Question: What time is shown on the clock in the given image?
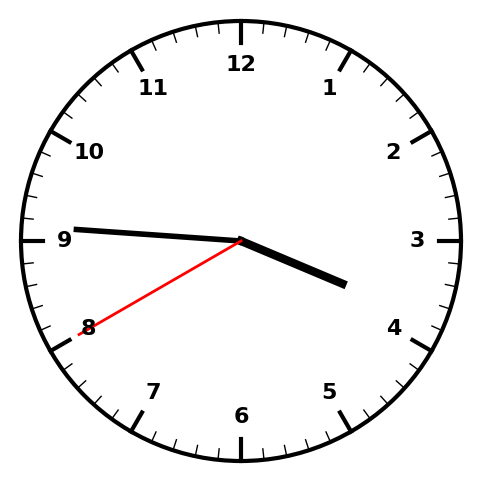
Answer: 03:45:40